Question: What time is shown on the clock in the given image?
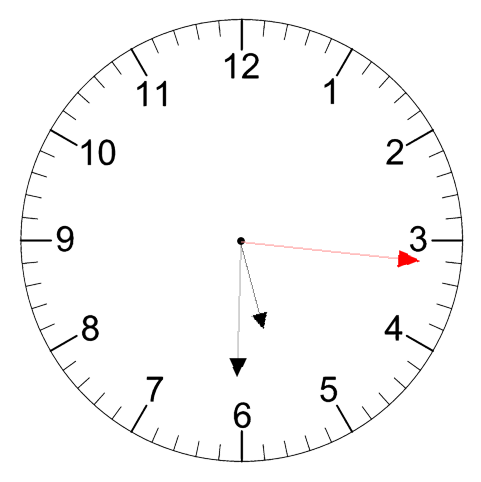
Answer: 05:30:16